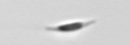
Label: pennate